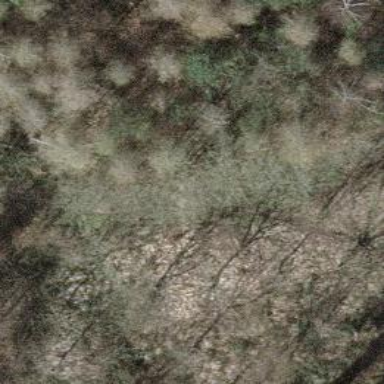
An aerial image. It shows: Path on the ground.